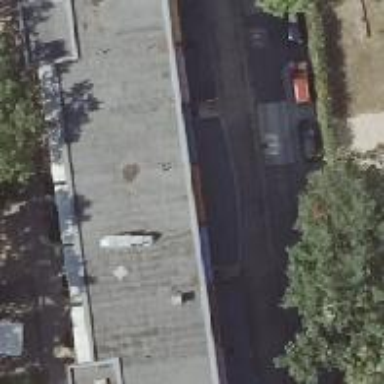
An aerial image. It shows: Kindergarten building.